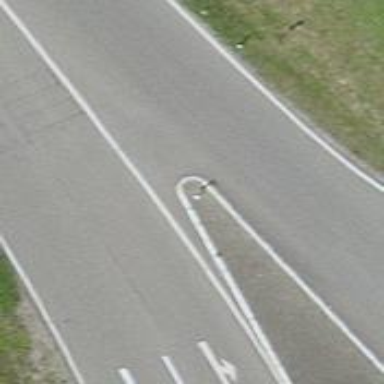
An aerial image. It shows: Asphalt road with secondary link designation.